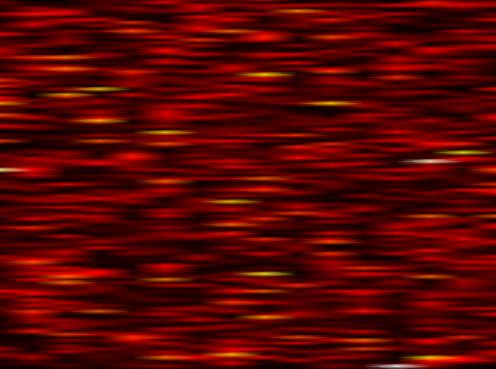
Label: FOFDM